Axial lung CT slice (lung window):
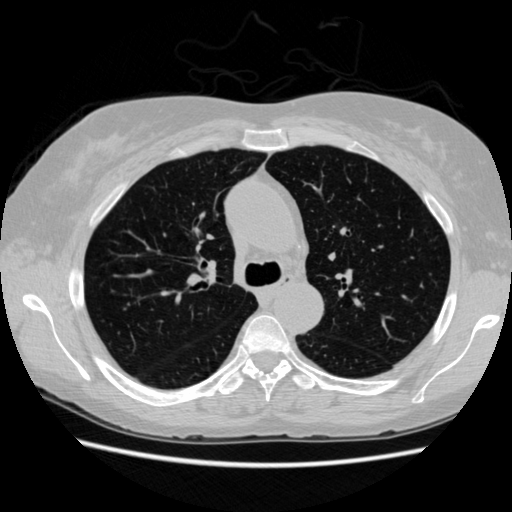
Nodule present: no